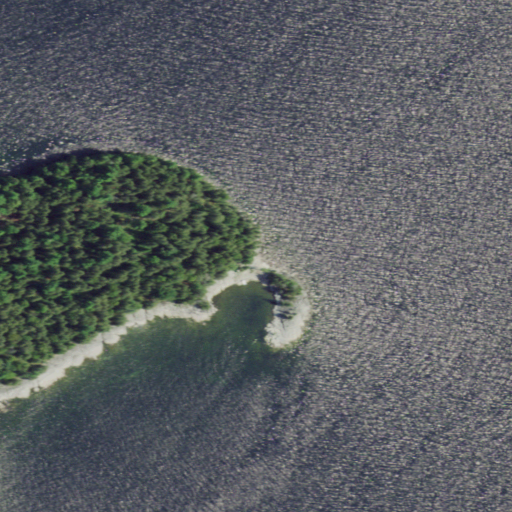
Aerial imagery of cape in New York named Tiger Point containing open water, evergreen forest, and herbaceous wetlands